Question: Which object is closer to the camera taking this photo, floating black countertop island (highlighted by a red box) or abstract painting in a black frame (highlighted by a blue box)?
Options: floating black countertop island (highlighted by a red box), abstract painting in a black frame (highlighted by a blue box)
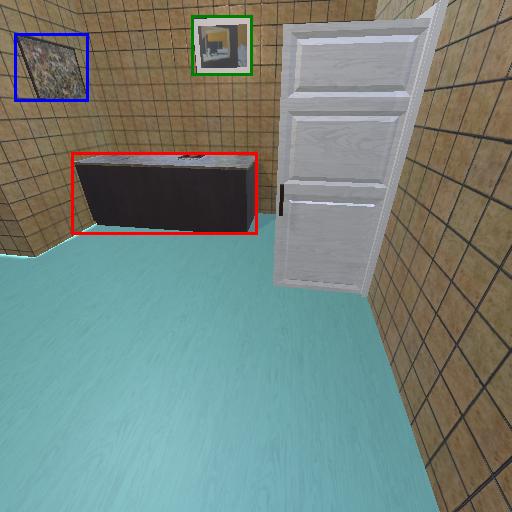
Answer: floating black countertop island (highlighted by a red box)